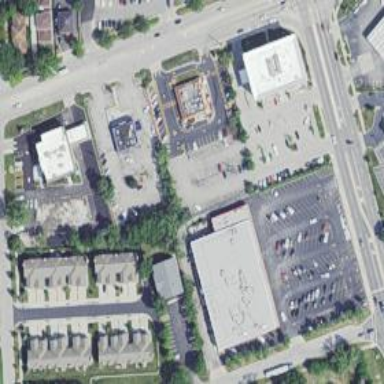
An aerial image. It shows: Retail area.